Interaction volume radius: 5 \u00c5
Interaction volume height: 20 \u00c5
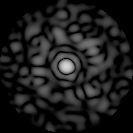
Disorder parameter: 0.7886